Question: I am retrieving data from an Access database using 'CoolStorage', and can successfully populate a Team 'DataGridView' by setting its DataSource as 'Team.List()'.
However, I want to use a LINQ query on the result set to return the number of users for each team. As this screenshot shows the result is being returned fine, however the 'DataGridView' displays no data. If I switch the 'DataSource' to be 'Team.List()' it displays the teams without any problems (though obviously not the number of users).
Is there something I need to do in order to use the LINQ result as a DataSource? I can get round this by adding a property to my Team class, however I don't understand why I can't use the LINQ result.

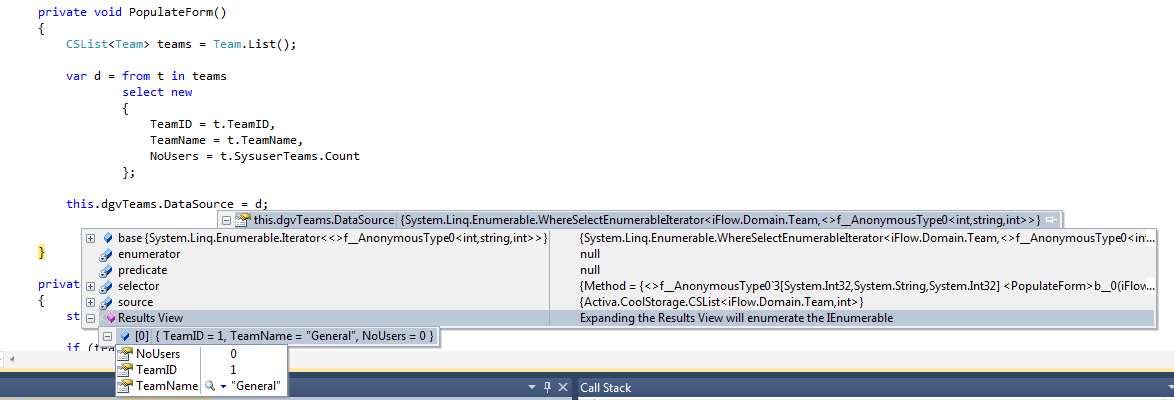
Answer: You will need to materialize your datasource before it can be used.
Try changing
'''
this.dgvTeams.DataSource = d;
'''
to
'''
this.dgvTeams.DataSource = d.ToList();
'''